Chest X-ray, PA view. Patient: 20 years old, sex M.
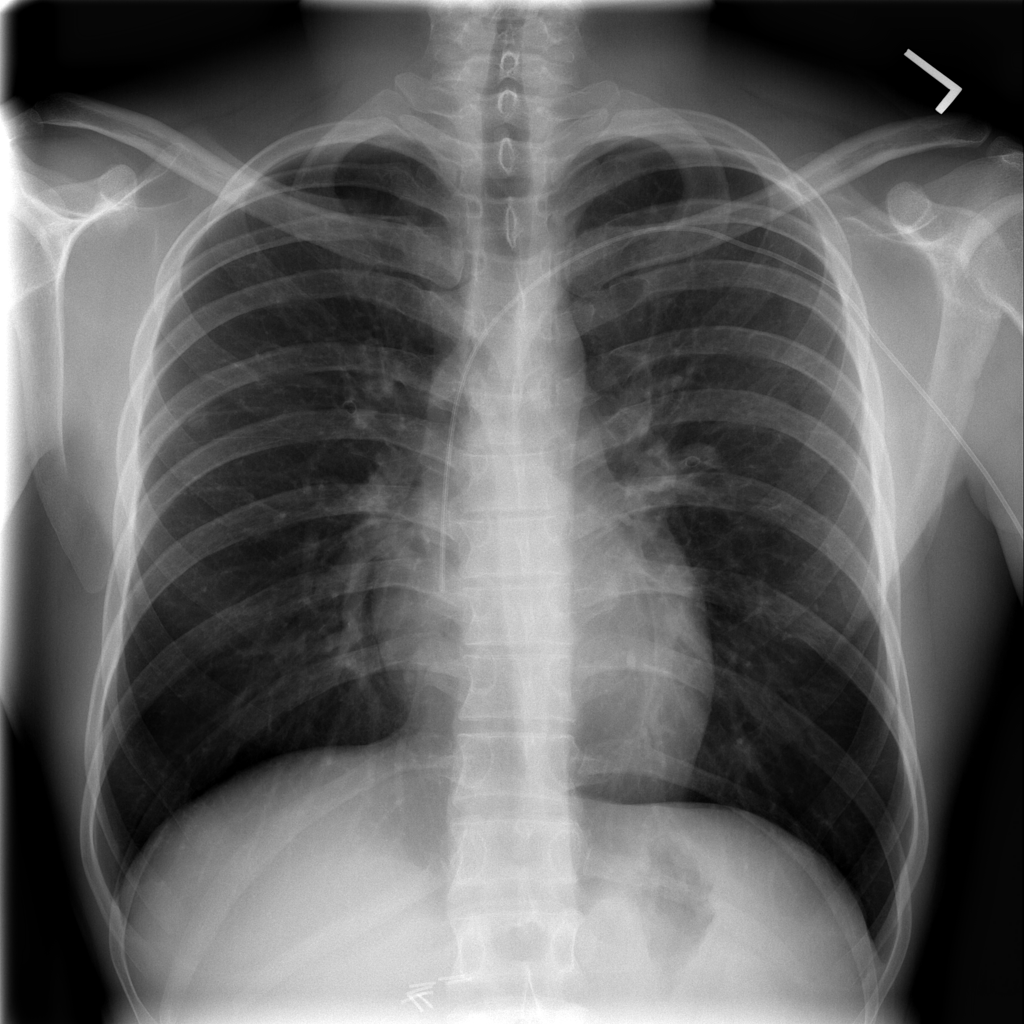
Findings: No Finding